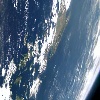
Label: water